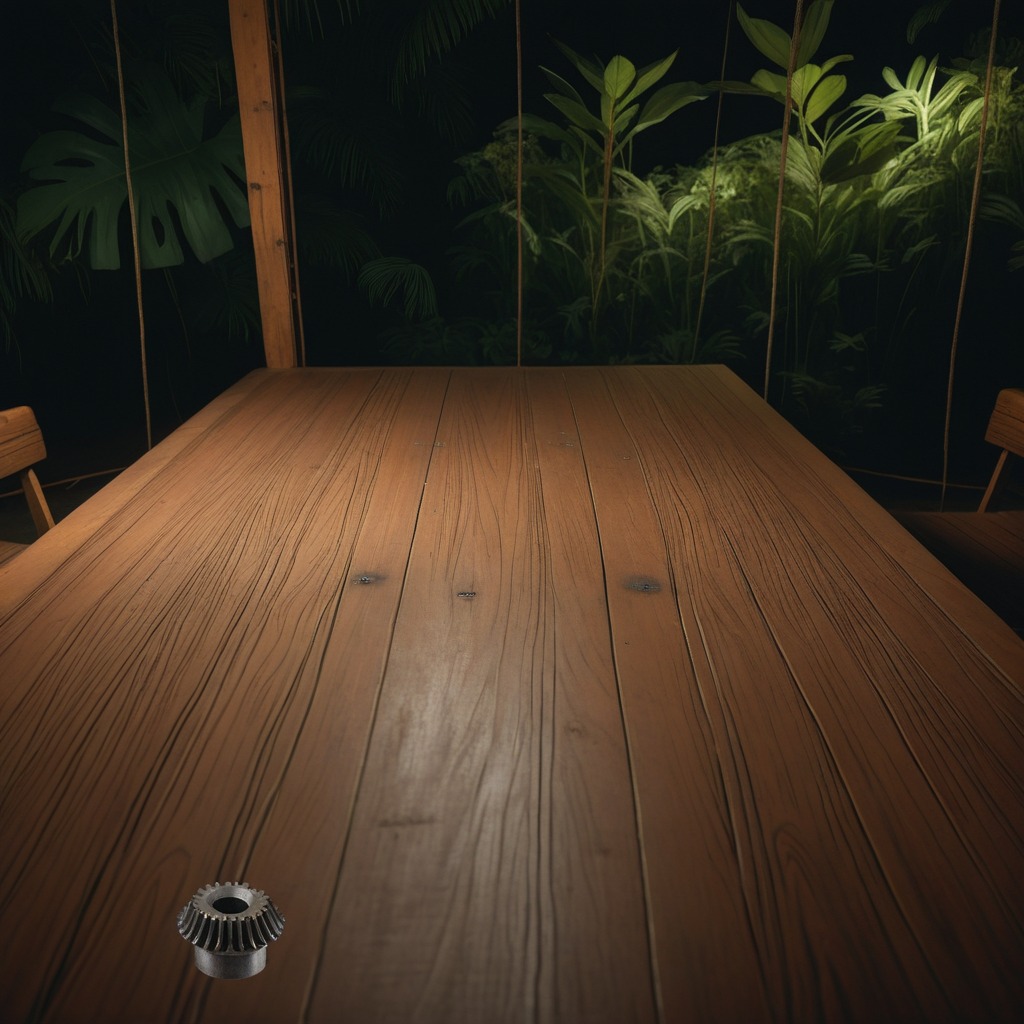
A steel gear with teeth is lying on the wooden table inside a jungle field workshop tent at night.